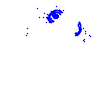
Particle: electron